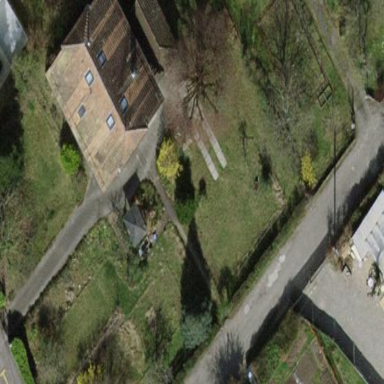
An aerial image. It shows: Garden surrounded by fence.